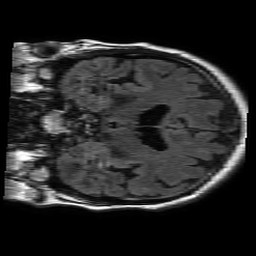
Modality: FLAIR
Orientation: coronal
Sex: male
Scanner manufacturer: philips
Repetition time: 11 s
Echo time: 0.125 s